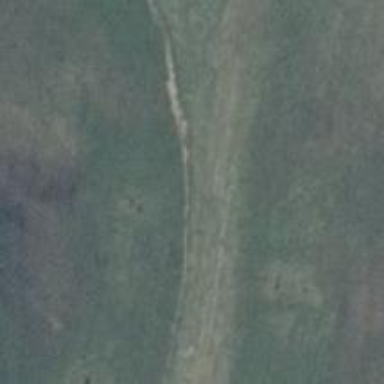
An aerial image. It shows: Grass track with grade 5 tracktype.